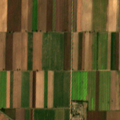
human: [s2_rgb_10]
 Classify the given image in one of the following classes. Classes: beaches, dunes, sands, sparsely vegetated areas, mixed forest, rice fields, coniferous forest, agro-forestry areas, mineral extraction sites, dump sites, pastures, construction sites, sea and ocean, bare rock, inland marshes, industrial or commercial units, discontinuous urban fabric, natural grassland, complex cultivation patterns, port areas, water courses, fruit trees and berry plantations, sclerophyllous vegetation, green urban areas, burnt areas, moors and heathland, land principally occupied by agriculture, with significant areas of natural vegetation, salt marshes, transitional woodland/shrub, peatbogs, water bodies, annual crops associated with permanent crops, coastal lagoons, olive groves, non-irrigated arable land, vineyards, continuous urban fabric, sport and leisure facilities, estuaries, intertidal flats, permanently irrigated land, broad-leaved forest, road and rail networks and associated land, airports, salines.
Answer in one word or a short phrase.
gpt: non-irrigated arable land